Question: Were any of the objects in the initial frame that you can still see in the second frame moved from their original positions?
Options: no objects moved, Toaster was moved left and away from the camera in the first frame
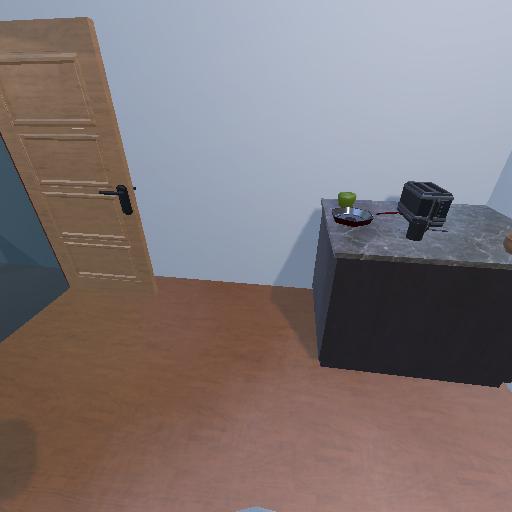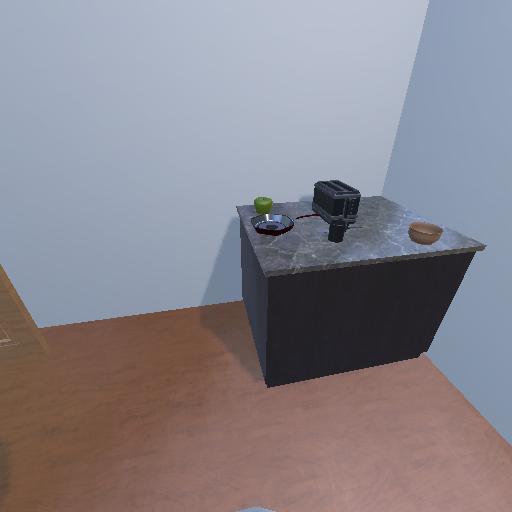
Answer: no objects moved